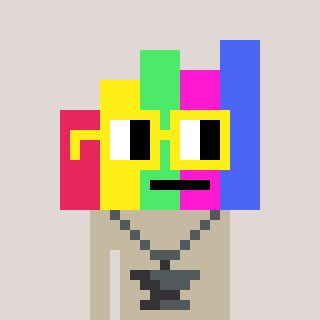
a pixel art character with square yellow glasses, a bar chart-shaped head and a bege-colored body on a warm background